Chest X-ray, PA view. Patient: 51 years old, sex F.
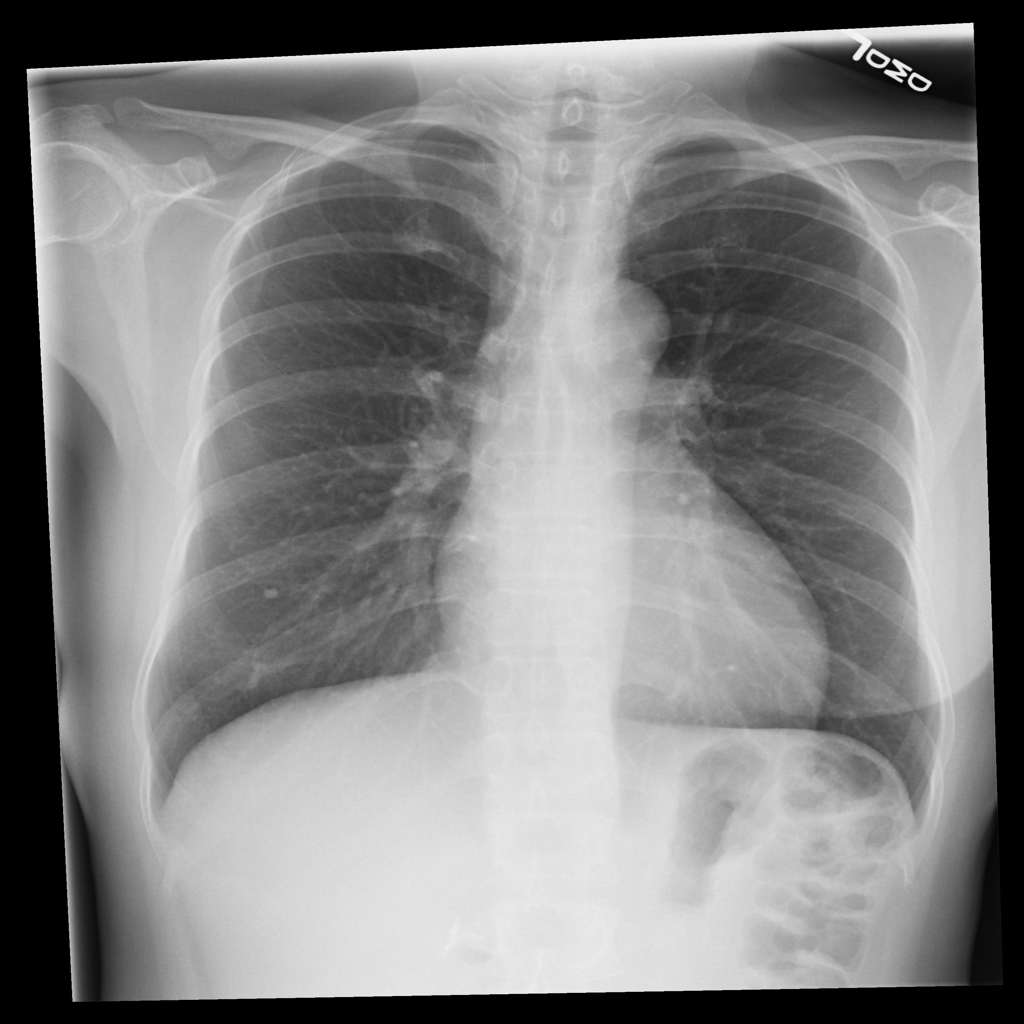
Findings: No Finding